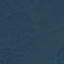
Land use / land cover class: Forest